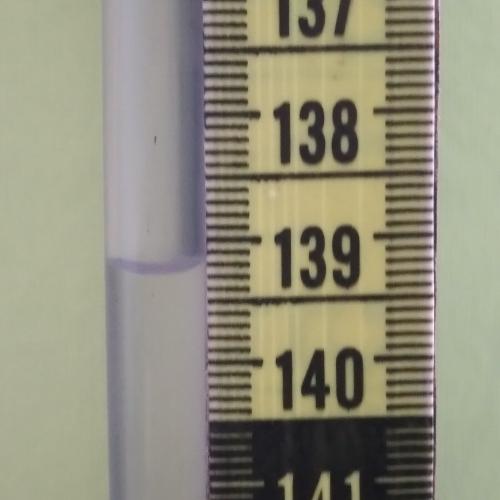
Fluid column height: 139.2 cm